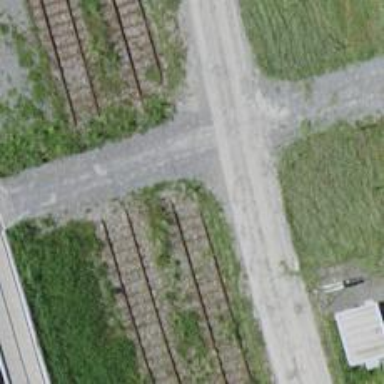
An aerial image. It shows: Single-track electrified railway service yard with contact line for trains.